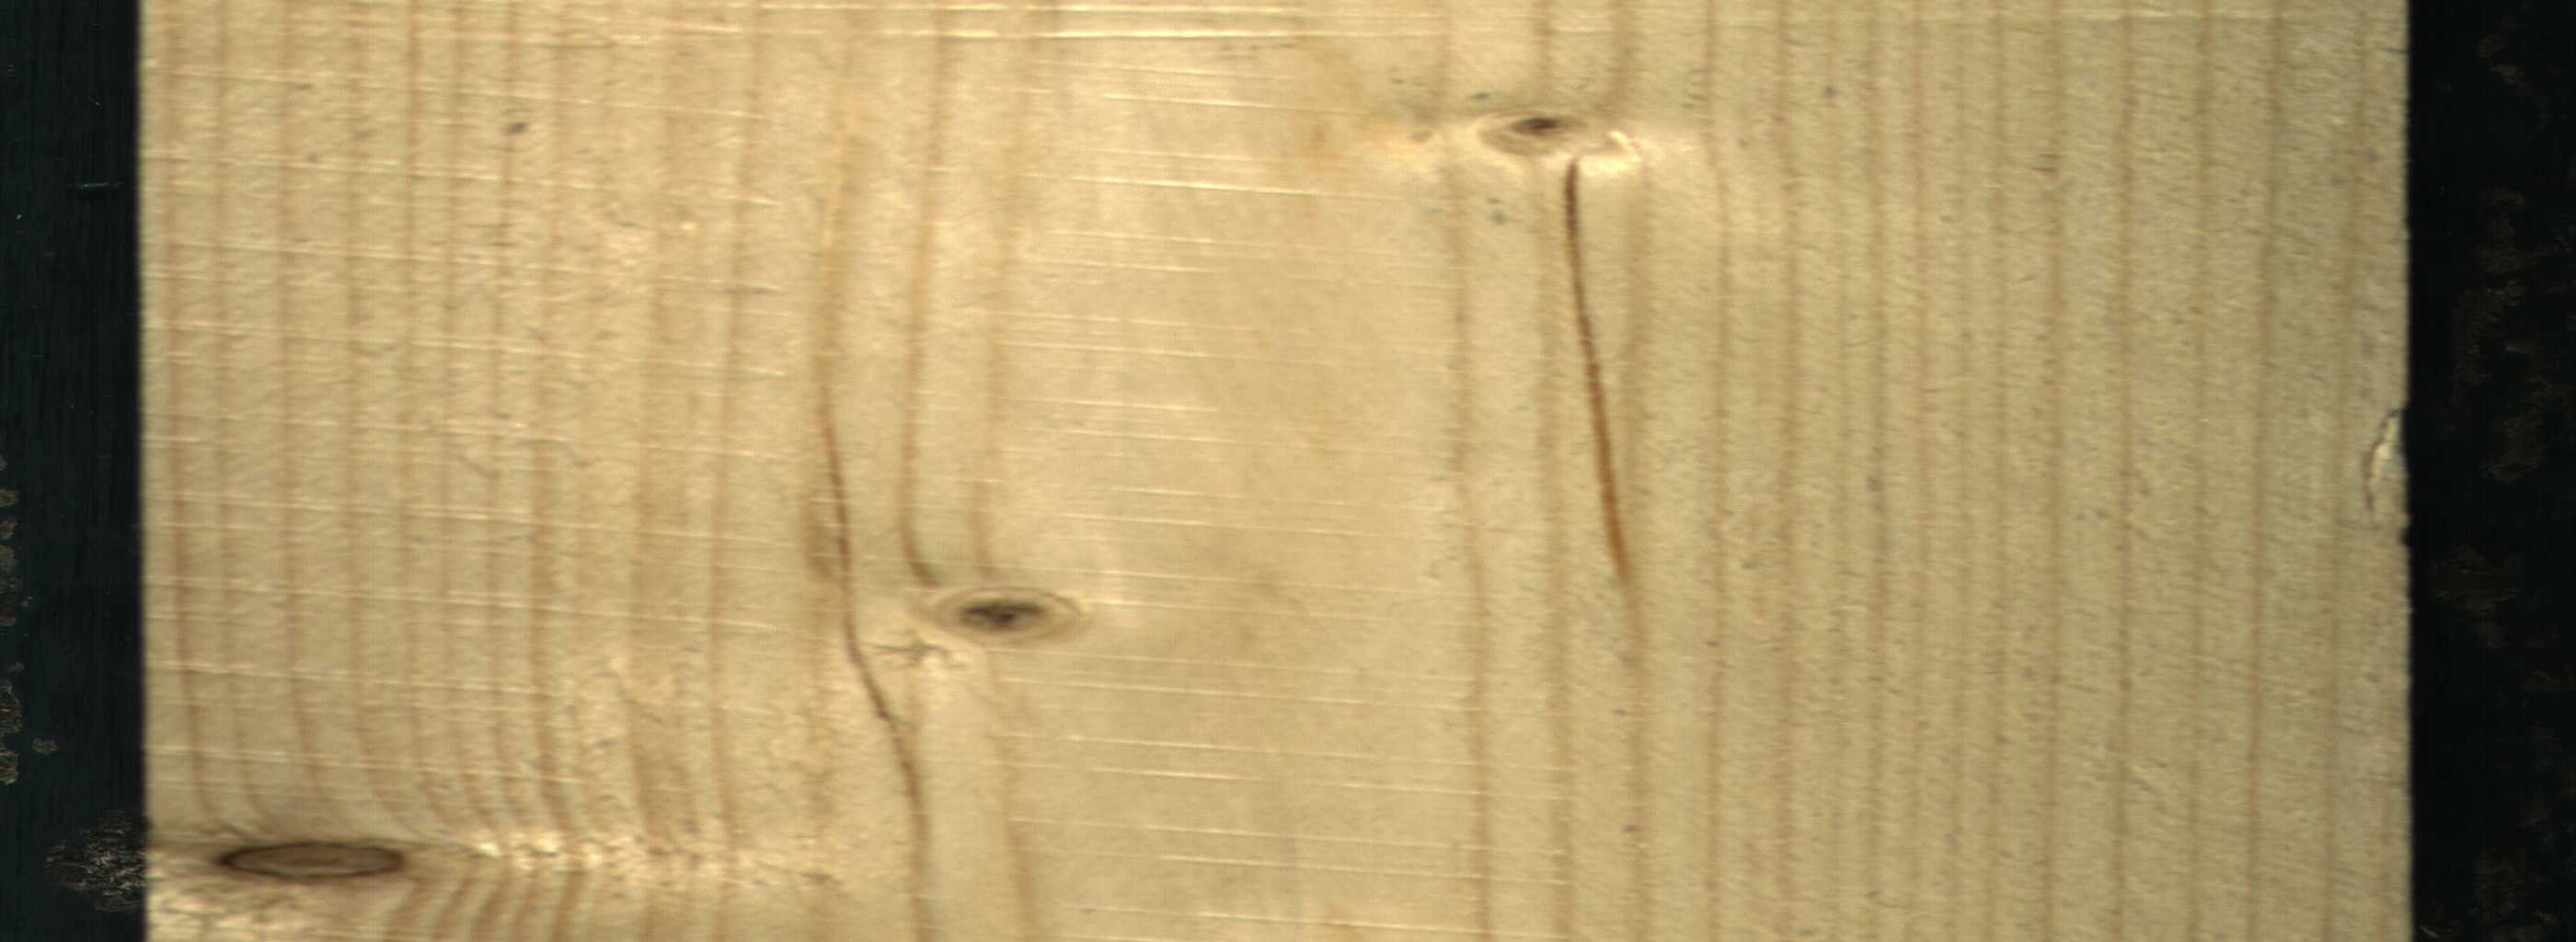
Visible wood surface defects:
resin
resin
Live_Knot
Live_Knot
Live_Knot